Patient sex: M
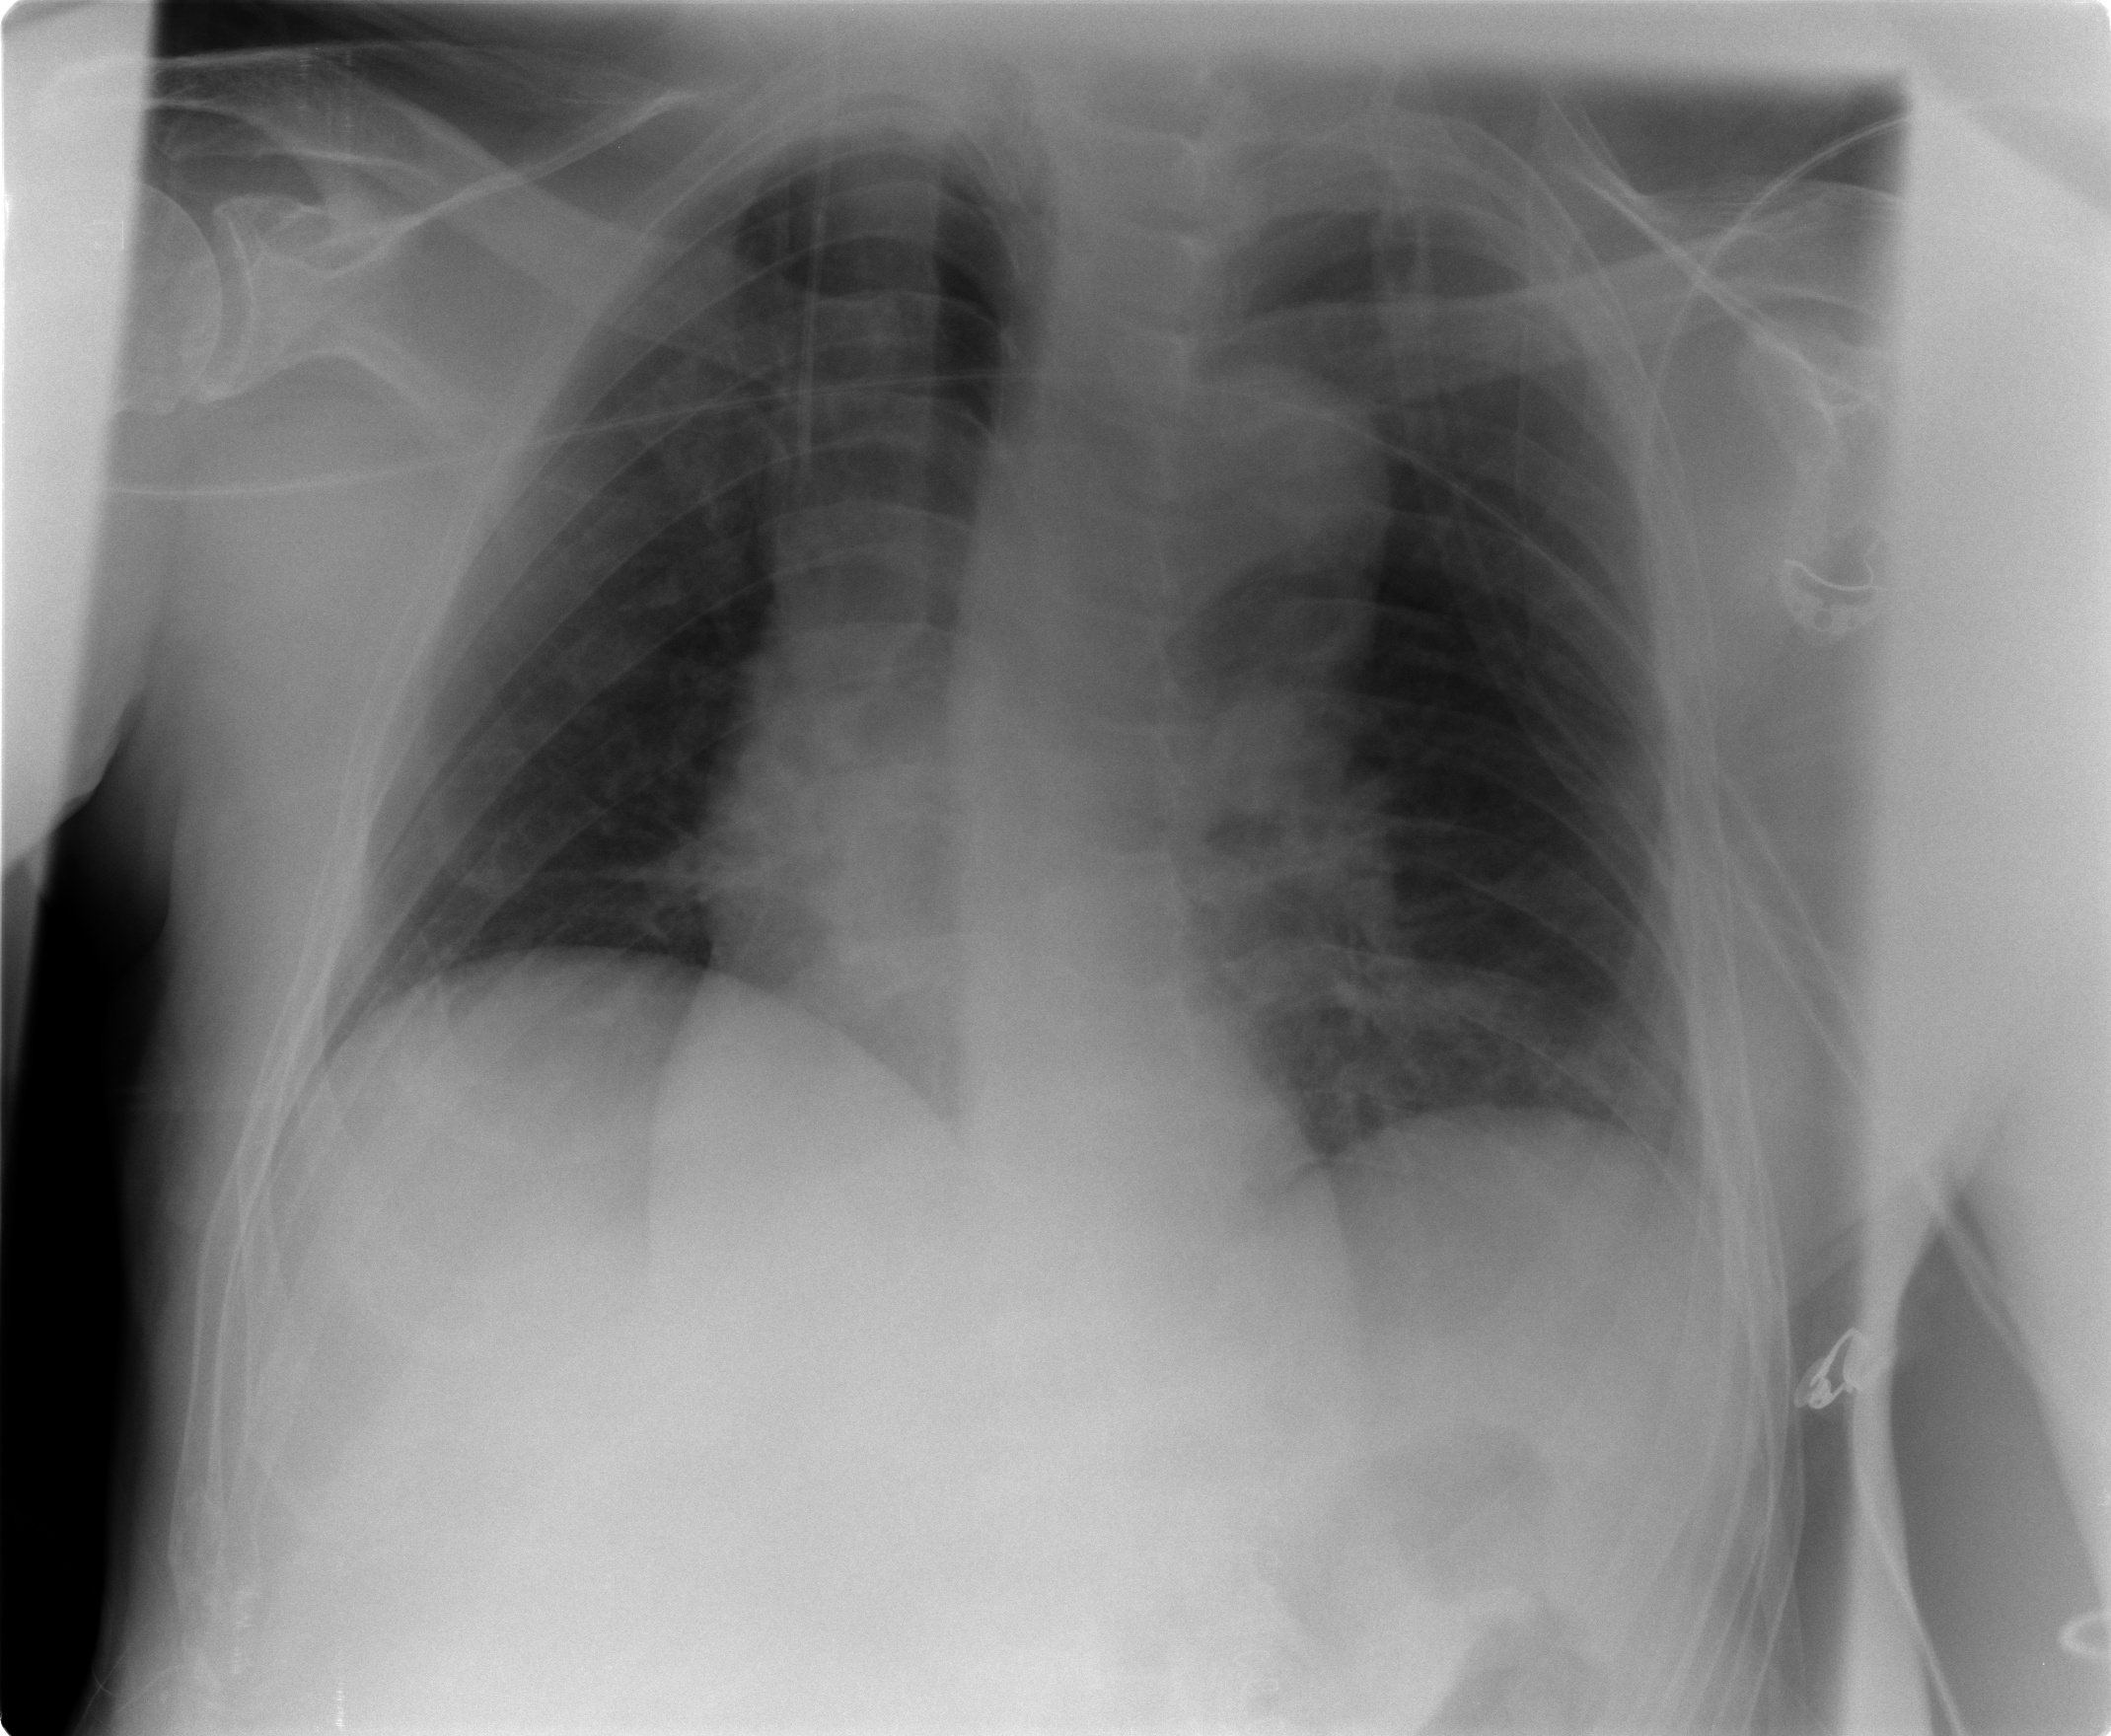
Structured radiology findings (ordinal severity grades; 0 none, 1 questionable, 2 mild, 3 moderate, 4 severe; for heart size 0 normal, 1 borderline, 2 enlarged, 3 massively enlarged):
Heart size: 0
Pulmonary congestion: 0
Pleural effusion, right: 0
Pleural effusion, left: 0
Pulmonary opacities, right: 0
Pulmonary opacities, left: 0
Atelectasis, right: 2
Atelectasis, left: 2